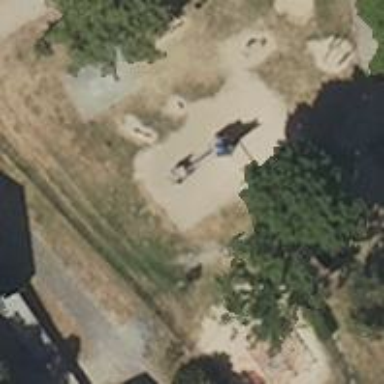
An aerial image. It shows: Playground featuring climbing frame.